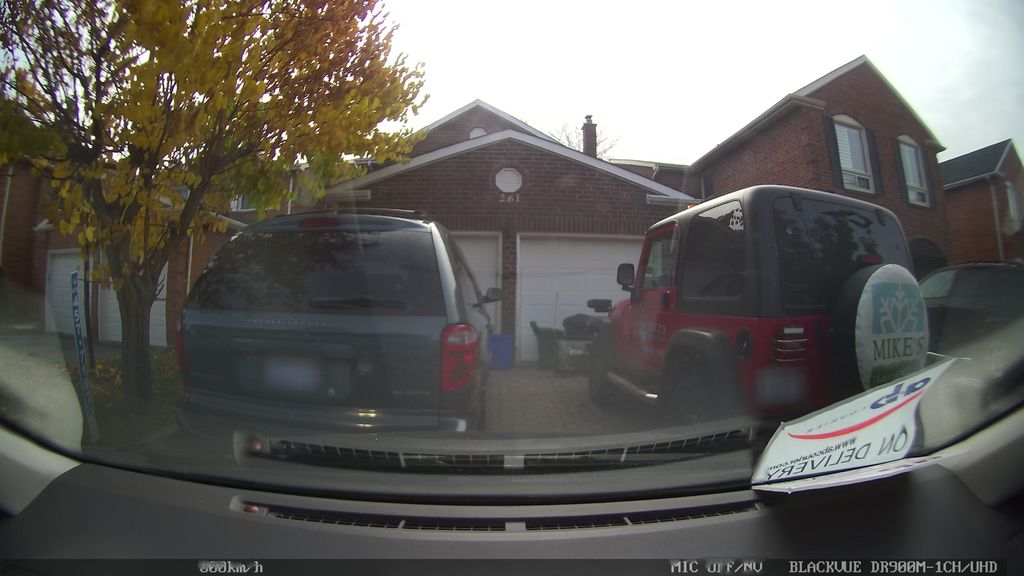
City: toronto